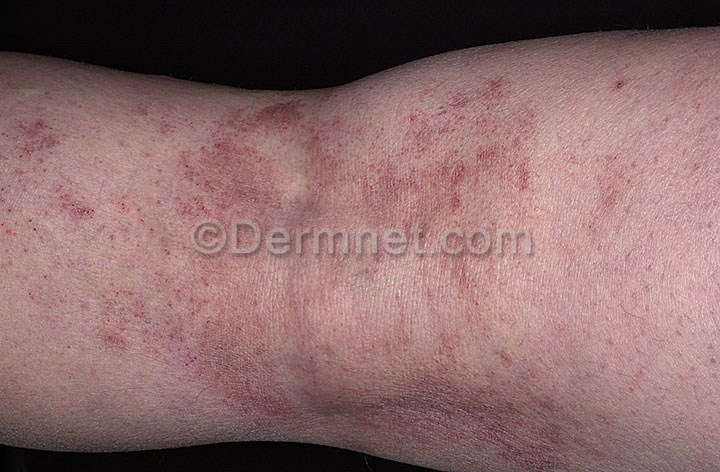
Disease: Vasculitis Photos